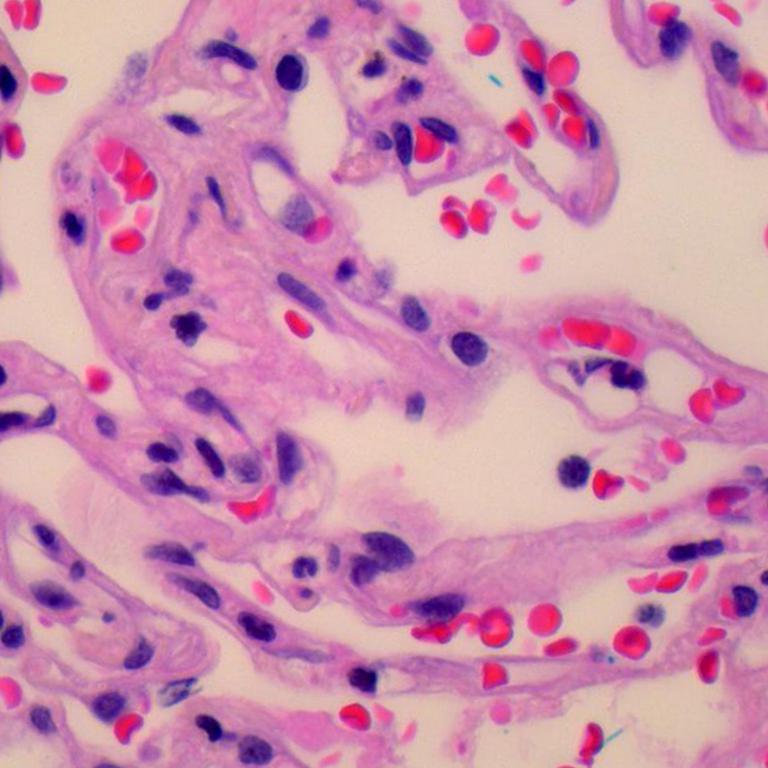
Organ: lung
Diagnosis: benign